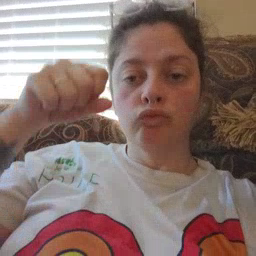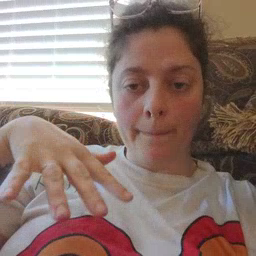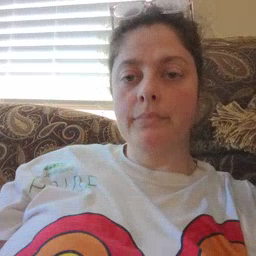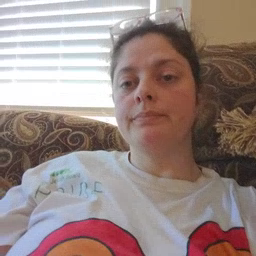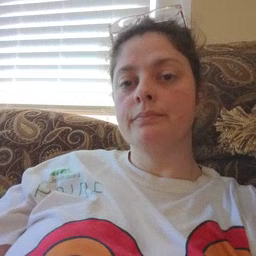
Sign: drop